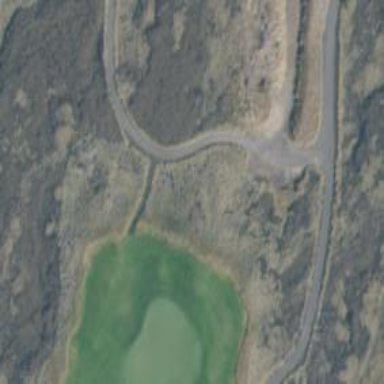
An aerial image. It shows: Footway that doubles as golf path.